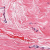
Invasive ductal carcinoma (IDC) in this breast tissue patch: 0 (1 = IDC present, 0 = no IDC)